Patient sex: M
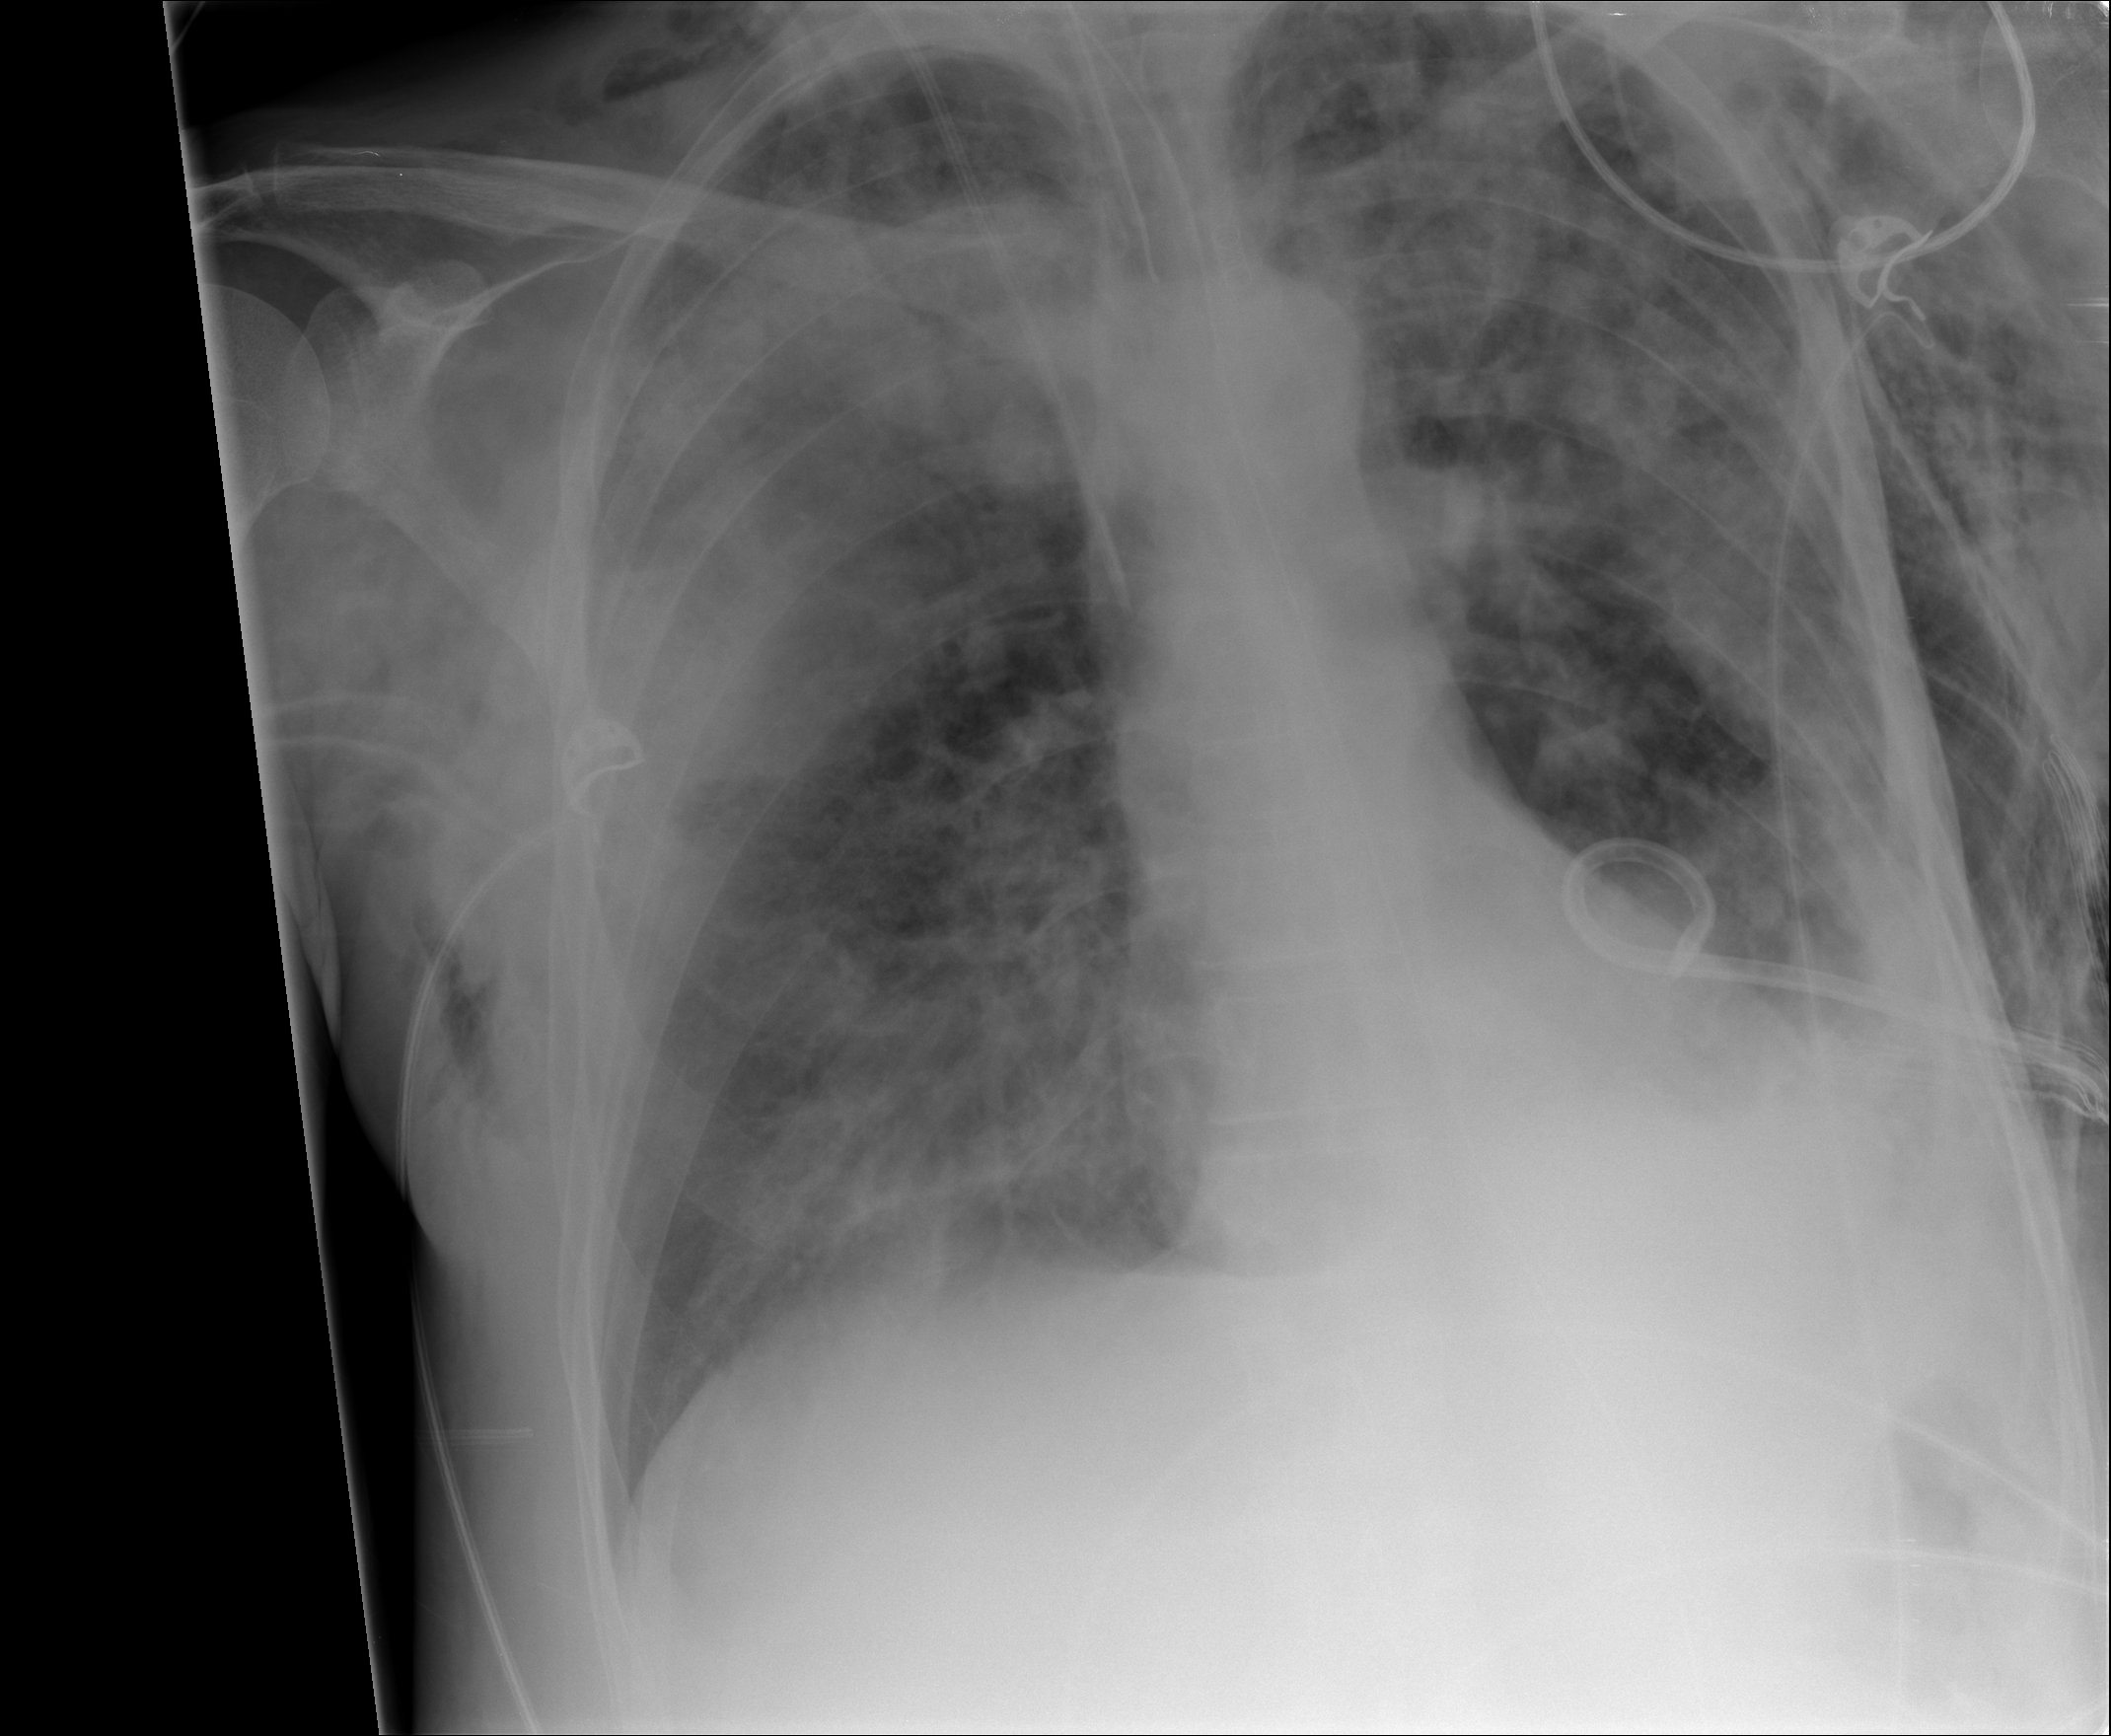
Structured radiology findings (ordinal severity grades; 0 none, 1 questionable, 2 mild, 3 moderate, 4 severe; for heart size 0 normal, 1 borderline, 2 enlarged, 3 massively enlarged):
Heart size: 0
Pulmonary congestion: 1
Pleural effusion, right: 0
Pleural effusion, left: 2
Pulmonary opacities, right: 2
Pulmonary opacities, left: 3
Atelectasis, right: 4
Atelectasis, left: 3